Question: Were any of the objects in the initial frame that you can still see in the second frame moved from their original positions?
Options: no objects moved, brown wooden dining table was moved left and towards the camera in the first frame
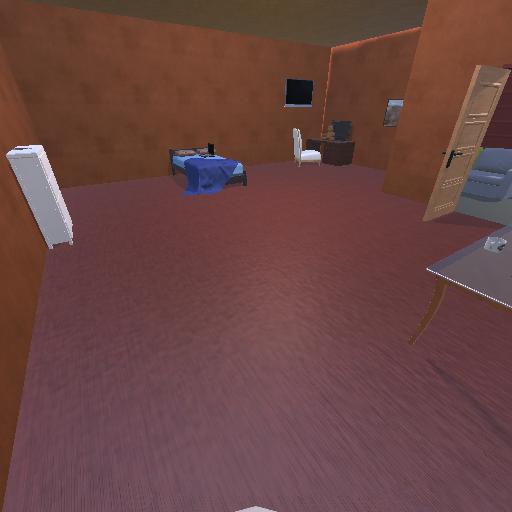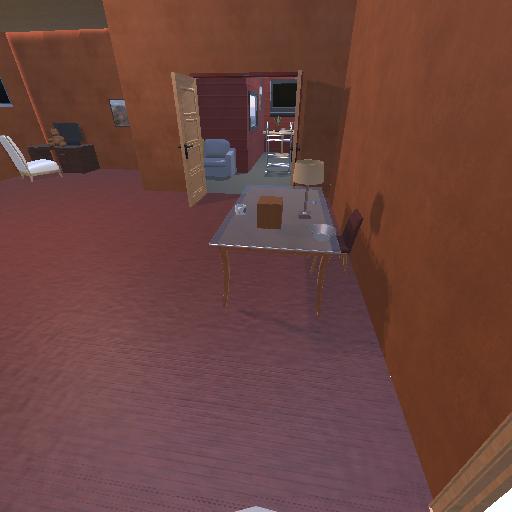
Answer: no objects moved